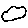
Label: cloud